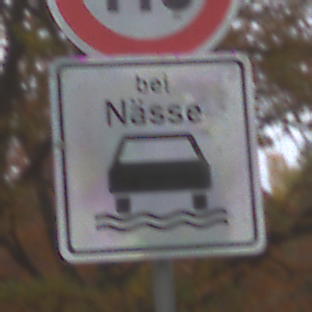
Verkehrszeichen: BeiNaesse
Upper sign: Geschwindigkeit110
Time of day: Midday
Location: Outdoor (Nature)
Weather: Overcast
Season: Autumn
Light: Natural